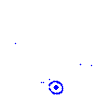
Particle: pion